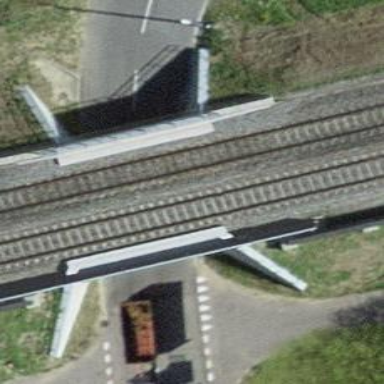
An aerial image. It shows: Single-track railway bridge with contact lines for electrification.